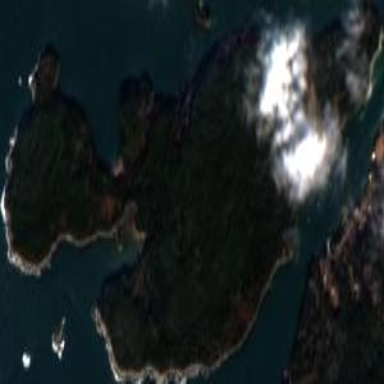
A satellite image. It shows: Island with natural coastline.